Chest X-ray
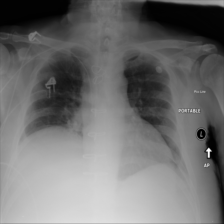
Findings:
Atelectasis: negative
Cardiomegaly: negative
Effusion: negative
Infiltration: negative
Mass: negative
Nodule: negative
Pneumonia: negative
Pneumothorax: negative
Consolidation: negative
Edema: negative
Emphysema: negative
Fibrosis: negative
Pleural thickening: negative
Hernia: negative